Question: I need to show a ColorDialog docked at the left of my form.
I know how to positionate a localizable object to the left of my form, but how I change the startposition of a ColorDialog?
I think I need to subclassit like the famous "CenteredMessageBox" classes, but don't know how to do it...
Any help?
This is my poor code:
'''
Private Sub GlobalHotkey_CTRL_X_Press(ByVal s As Object, ByVal e As Shortcut.HotKeyEventArgs) Handles GlobalHotkey_CTRL_X.Press
ColorDialog1.Color = RGB
ColorDialog1.ShowDialog()
End Sub
'''
Maybe much better if I could add the property "position" and "startposition" to the default Colordialog control, but like I said don't know how to and maybe someone else have made that class before and can post it here...
Thankyou.
> UPDATE:
this is what I get using Mzn solution:

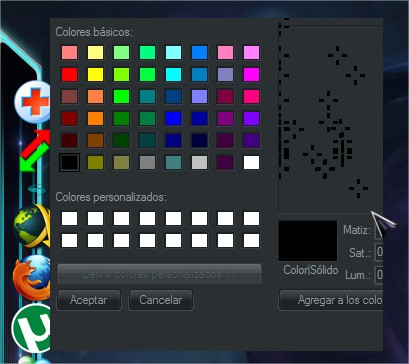
Answer: I wrote this sample while experimenting to achieve your objectives.
Class X is a class that inherits from ColorDialog and gets it's main window to be moves as soon as it is created.
The 'DllImport' attribute is the .NET P/Invoke mechanism. It tell the compiler we're calling a native function. It needs a signature, the body remain empty.
The 'RECT' structure is boiler-plate code from pinvoke.net
Tell me if this is of any use to you, and if you have any questions. :)
'''
Imports System.Runtime.InteropServices
Public Class Form1
Dim cd As New X
Private Sub Form1_Load(sender As Object, e As EventArgs) Handles MyBase.Load
Text = Handle.ToString()
End Sub
Private Sub Form1_MouseDoubleClick(sender As Object, e As MouseEventArgs) Handles MyBase.MouseDoubleClick
cd.ShowDialog(Me)
End Sub
'import' a native function from user32.dll
<DllImport("user32.dll", SetLastError:=True, CharSet:=CharSet.Auto)> _
Public Shared Function MoveWindow(hwnd As IntPtr, x As Integer, y As Integer, cx As Integer, cy As Integer, _
rpt As Boolean) As Boolean
End Function
<DllImport("user32.dll", CharSet:=CharSet.Auto)> _
Private Shared Function GetClientRect(ByVal hWnd As System.IntPtr, ByRef lpRECT As RECT) As Integer
End Function
End Class
Public Class X
Inherits ColorDialog
Protected Overrides Function HookProc(hWnd As IntPtr, msg As Integer, wparam As IntPtr, lparam As IntPtr) As IntPtr
System.Diagnostics.Debug.Print(hWnd)
'this call messes up things, like the border style
'i don't know how to fix it for now, but there should
'be a way to tell it to move without changing border style
Form1.MoveWindow(hWnd, 50, 110, 333, 333, True)
Return MyBase.HookProc(hWnd, msg, wparam, lparam)
End Function
End Class
'I got this class from http://www.pinvoke.net/ very useful! use as is.
<StructLayout(LayoutKind.Sequential)> _
Public Structure RECT
Private _Left As Integer, _Top As Integer, _Right As Integer, _Bottom As Integer
Public Sub New(ByVal Rectangle As Rectangle)
Me.New(Rectangle.Left, Rectangle.Top, Rectangle.Right, Rectangle.Bottom)
End Sub
Public Sub New(ByVal Left As Integer, ByVal Top As Integer, ByVal Right As Integer, _
ByVal Bottom As Integer)
_Left = Left
_Top = Top
_Right = Right
_Bottom = Bottom
End Sub
Public Property X As Integer
Get
Return _Left
End Get
Set(ByVal value As Integer)
_Right = _Right - _Left + value
_Left = value
End Set
End Property
Public Property Y As Integer
Get
Return _Top
End Get
Set(ByVal value As Integer)
_Bottom = _Bottom - _Top + value
_Top = value
End Set
End Property
Public Property Left As Integer
Get
Return _Left
End Get
Set(ByVal value As Integer)
_Left = value
End Set
End Property
Public Property Top As Integer
Get
Return _Top
End Get
Set(ByVal value As Integer)
_Top = value
End Set
End Property
Public Property Right As Integer
Get
Return _Right
End Get
Set(ByVal value As Integer)
_Right = value
End Set
End Property
Public Property Bottom As Integer
Get
Return _Bottom
End Get
Set(ByVal value As Integer)
_Bottom = value
End Set
End Property
Public Property Height() As Integer
Get
Return _Bottom - _Top
End Get
Set(ByVal value As Integer)
_Bottom = value + _Top
End Set
End Property
Public Property Width() As Integer
Get
Return _Right - _Left
End Get
Set(ByVal value As Integer)
_Right = value + _Left
End Set
End Property
Public Property Location() As Point
Get
Return New Point(Left, Top)
End Get
Set(ByVal value As Point)
_Right = _Right - _Left + value.X
_Bottom = _Bottom - _Top + value.Y
_Left = value.X
_Top = value.Y
End Set
End Property
Public Property Size() As Size
Get
Return New Size(Width, Height)
End Get
Set(ByVal value As Size)
_Right = value.Width + _Left
_Bottom = value.Height + _Top
End Set
End Property
Public Shared Widening Operator CType(ByVal Rectangle As RECT) As Rectangle
Return New Rectangle(Rectangle.Left, Rectangle.Top, Rectangle.Width, Rectangle.Height)
End Operator
Public Shared Widening Operator CType(ByVal Rectangle As Rectangle) As RECT
Return New RECT(Rectangle.Left, Rectangle.Top, Rectangle.Right, Rectangle.Bottom)
End Operator
Public Shared Operator =(ByVal Rectangle1 As RECT, ByVal Rectangle2 As RECT) As Boolean
Return Rectangle1.Equals(Rectangle2)
End Operator
Public Shared Operator <>(ByVal Rectangle1 As RECT, ByVal Rectangle2 As RECT) As Boolean
Return Not Rectangle1.Equals(Rectangle2)
End Operator
Public Overrides Function ToString() As String
Return "{Left: " & _Left & "; " & "Top: " & _Top & "; Right: " & _Right & "; Bottom: " & _Bottom & "}"
End Function
Public Overloads Function Equals(ByVal Rectangle As RECT) As Boolean
Return Rectangle.Left = _Left AndAlso Rectangle.Top = _Top AndAlso Rectangle.Right = _Right AndAlso Rectangle.Bottom = _Bottom
End Function
Public Overloads Overrides Function Equals(ByVal [Object] As Object) As Boolean
If TypeOf [Object] Is RECT Then
Return Equals(DirectCast([Object], RECT))
ElseIf TypeOf [Object] Is Rectangle Then
Return Equals(New RECT(DirectCast([Object], Rectangle)))
End If
Return False
End Function
End Structure
'''